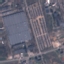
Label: Industrial